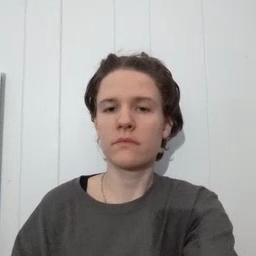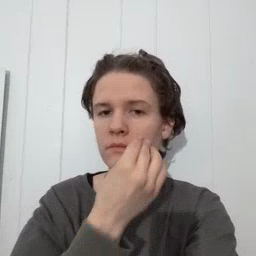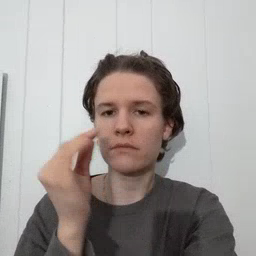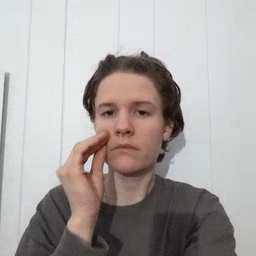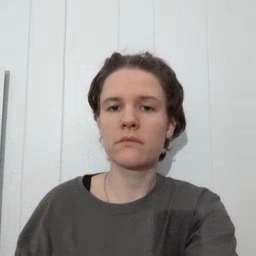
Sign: flower